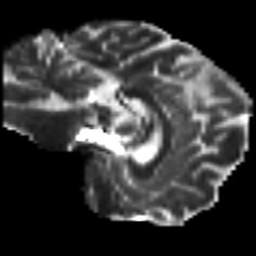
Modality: T2w
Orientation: sagittal
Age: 30
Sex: female
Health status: healthy
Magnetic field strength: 3 T
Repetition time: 8.4 s
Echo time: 0.0926 s